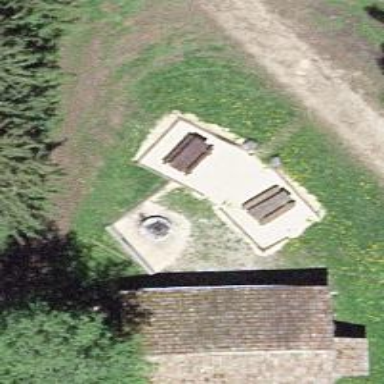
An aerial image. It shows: Brown picnic table on leisure land.